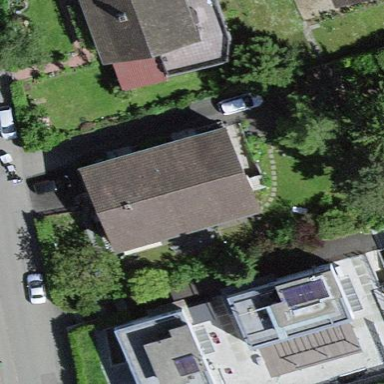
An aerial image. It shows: Simple house.